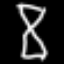
Label: hourglass